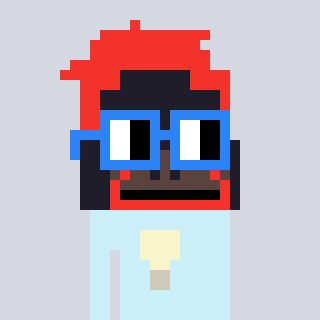
a pixel art character with square blue glasses, a orangutan-shaped head and a cold-colored body on a cool background